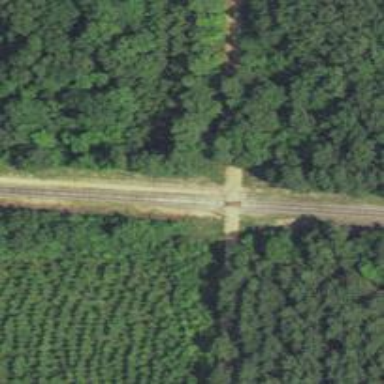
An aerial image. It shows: Railway level crossing.